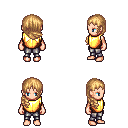
a pixel art fantasy rpg character, female body template, human, light skin, gold chest armor, metal pants, light blonde right-swept hairstyle, four views (front, back, left, right), 2x2 character sprite sheet, small pixel art, hard edges, no anti-aliasing